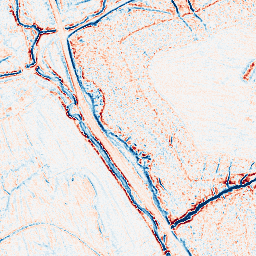
Category: edge_preserving
Decomposition family: anisotropic_diffusion
Decomposition parameters: iterations: 5
kappa: 50
gamma: 0.2
Upsampling method: bicubic
Upsampling parameters: scale: 2
Upsampling scale: 2